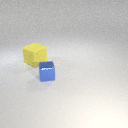
small blue metal cube in front of large yellow rubber cube